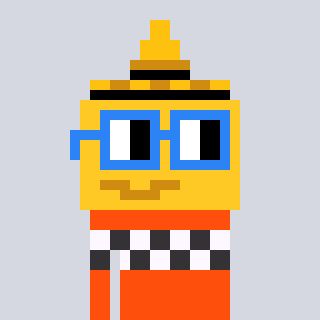
a pixel art character with square blue glasses, a mustard-shaped head and a orange-colored body on a cool background